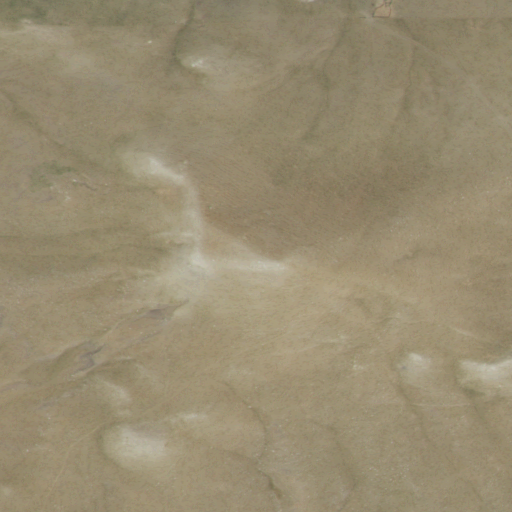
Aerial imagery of mountain in South Dakota named Owl Butte containing only grassland